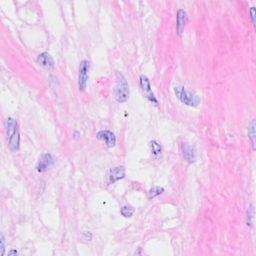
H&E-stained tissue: Breast